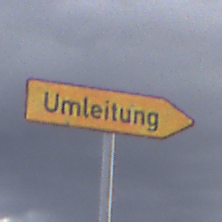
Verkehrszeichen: UmleitungswegweiserRechtsweisend
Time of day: MorningAfternoon
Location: Outdoor (Suburban)
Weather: PartlyCloudy
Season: NotSpecified
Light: Natural